Interaction volume radius: 5 \u00c5
Interaction volume height: 10 \u00c5
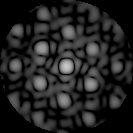
Disorder parameter: 0.3275